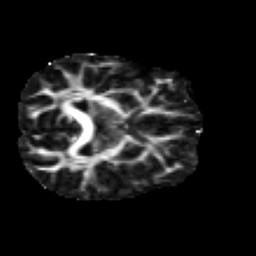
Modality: FA
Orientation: axial
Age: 25
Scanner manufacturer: siemens
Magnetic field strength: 3 T
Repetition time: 2.2 s
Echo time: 0.084 s